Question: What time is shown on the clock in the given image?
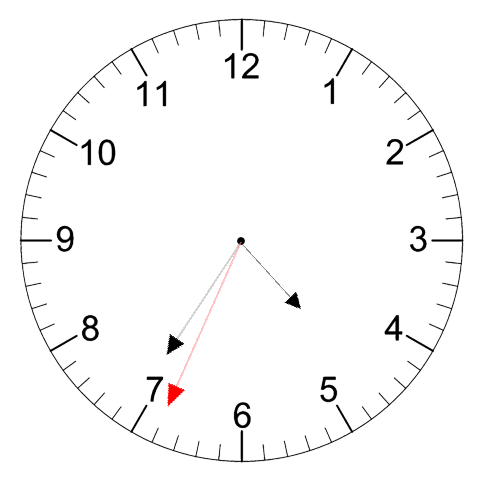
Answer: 04:35:34